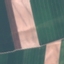
Label: AnnualCrop